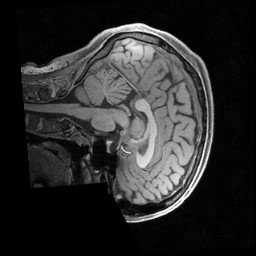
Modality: T1w
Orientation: sagittal
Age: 26
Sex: female
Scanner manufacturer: siemens
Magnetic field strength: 3 T
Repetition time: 2.4 s
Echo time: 0.00231 s